Question: When I try running the default "Mono for Android Application", I get an error that the application has stopped unexpectedly.

After, (sometimes) I would get an exception in MonoDevelop: System.IO.IOException: DWP Handshake failed.
I'm not sure what could be wrong - I haven't made any changes to the application. Any help would be greatly appreciated - I've been trying to get this running all day.
TIA
Stacktrace:
> D/AndroidRuntime( 2066): Shutting down VM
E/AndroidRuntime( 2066): FATAL EXCEPTION: main
E/AndroidRuntime( 2066): java.lang.UnsatisfiedLinkError: Couldn't load monodroid: findLibrary returned null
E/AndroidRuntime( 2066): at java.lang.Runtime.loadLibrary(Runtime.java:429)
E/AndroidRuntime( 2066): at java.lang.System.loadLibrary(System.java:554)
E/AndroidRuntime( 2066): at mono.MonoPackageManager.LoadApplication(MonoPackageManager.java:24)
E/AndroidRuntime( 2066): at mono.MonoRuntimeProvider.attachInfo(MonoRuntimeProvider.java:25)
E/AndroidRuntime( 2066): at android.app.ActivityThread.installProvider(ActivityThread.java:3554)
E/AndroidRuntime( 2066): at android.app.ActivityThread.installContentProviders(ActivityThread.java:3309)
E/AndroidRuntime( 2066): at android.app.ActivityThread.handleBindApplication(ActivityThread.java:3265)
E/AndroidRuntime( 2066): at android.app.ActivityThread.access$2200(ActivityThread.java:117)
E/AndroidRuntime( 2066): at android.app.ActivityThread$H.handleMessage(ActivityThread.java:969)
E/AndroidRuntime( 2066): at android.os.Handler.dispatchMessage(Handler.java:99)
E/AndroidRuntime( 2066): at android.os.Looper.loop(Looper.java:123)
E/AndroidRuntime( 2066): at android.app.ActivityThread.main(ActivityThread.java:3683)
E/AndroidRuntime( 2066): at java.lang.reflect.Method.invokeNative(Native Method)
E/AndroidRuntime( 2066): at java.lang.reflect.Method.invoke(Method.java:507)
E/AndroidRuntime( 2066): at com.android.internal.os.ZygoteInit$MethodAndArgsCaller.run(ZygoteInit.java:839)
E/AndroidRuntime( 2066): at com.android.internal.os.ZygoteInit.main(ZygoteInit.java:597)
E/AndroidRuntime( 2066): at dalvik.system.NativeStart.main(Native Method)
I/Process ( 2066): Sending signal. PID: 2066 SIG: 9
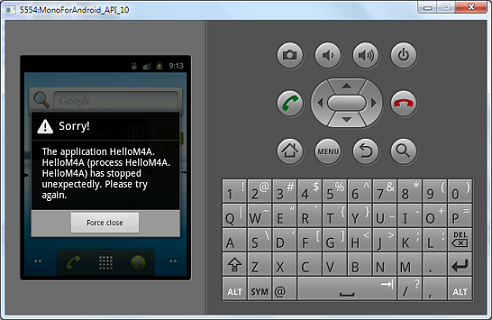
Answer: I had a similar problem not long after going with the paid version. Simply clean and rebuild to update the references to the new monodroid library.
See also: <URL>